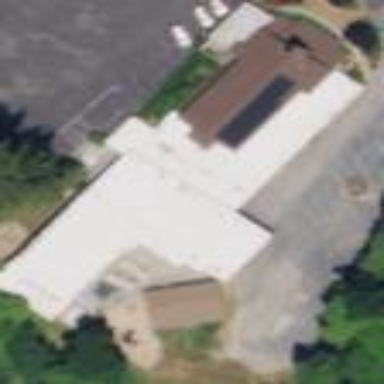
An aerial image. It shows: Beautiful church building.